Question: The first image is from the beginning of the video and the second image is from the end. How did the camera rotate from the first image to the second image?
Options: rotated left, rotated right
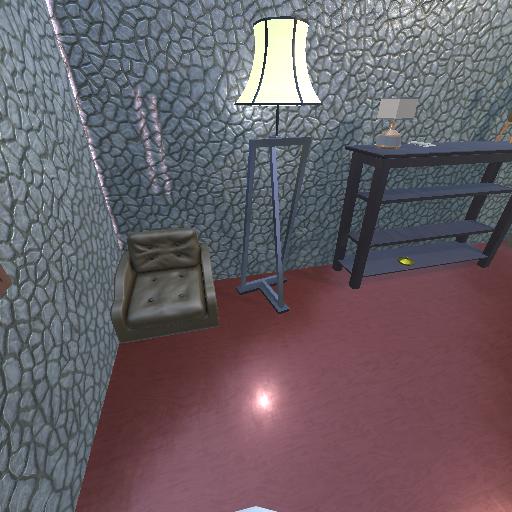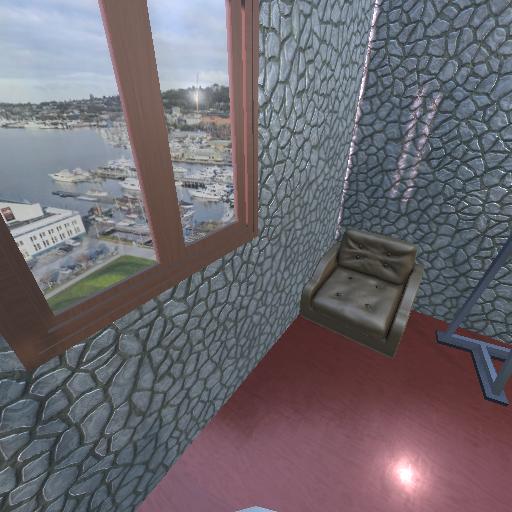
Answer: rotated left